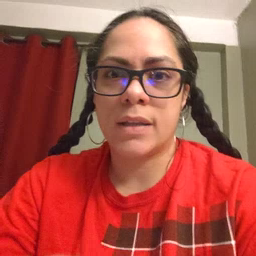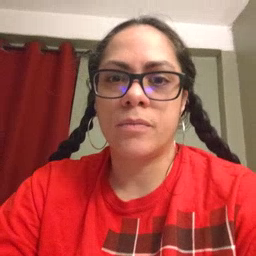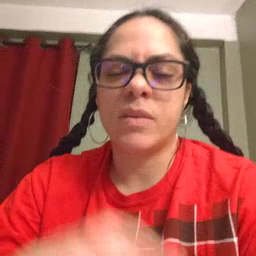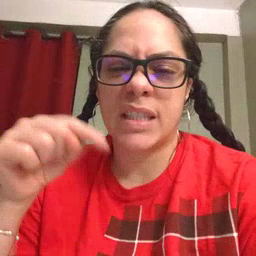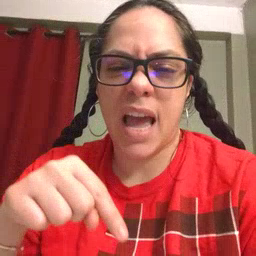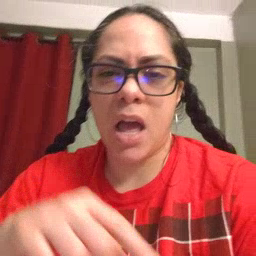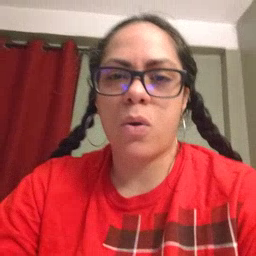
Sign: down